Question: Normally chosen plug-in is working without any problem with most of the browsers even old ie versions.
But today i noticed the last firefox version has got a problem with plug-in.
The image of dropdown menu disappeared:

same problem can be seen from the official site
<URL>
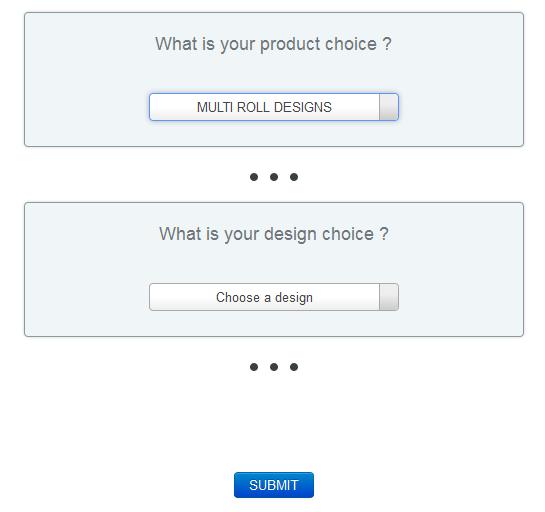
Answer: dude the plugin is showing the image of dropdown menu on my pc on all browsers latest version incl firefox chrome ie.